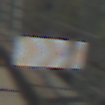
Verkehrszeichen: RichtungstafelnInKurvenGrossLinks
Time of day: MorningAfternoon
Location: Outdoor (Special)
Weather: Clear
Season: NotSpecified
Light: Natural